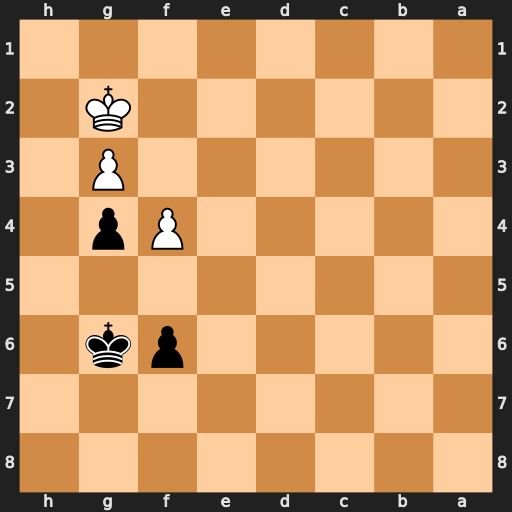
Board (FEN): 8/8/5pk1/8/5Pp1/6P1/6K1/8
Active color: b
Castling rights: -
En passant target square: -
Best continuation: Kf5 Kf1 Ke4 Kf2 Kd3